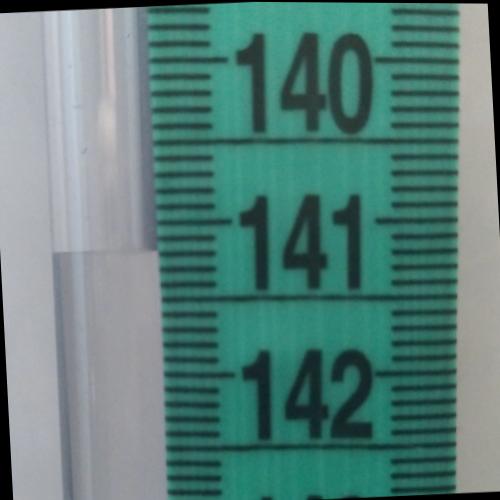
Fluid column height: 141.2 cm